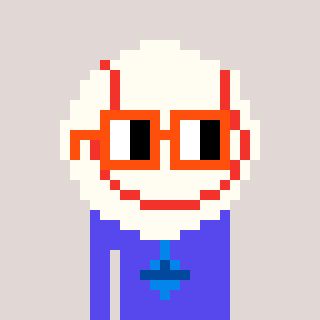
a pixel art character with square orange glasses, a baseball ball-shaped head and a computerblue-colored body on a warm background